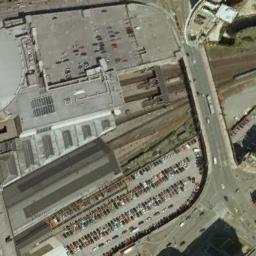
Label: railway_station